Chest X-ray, PA view. Patient: 36 years old, sex M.
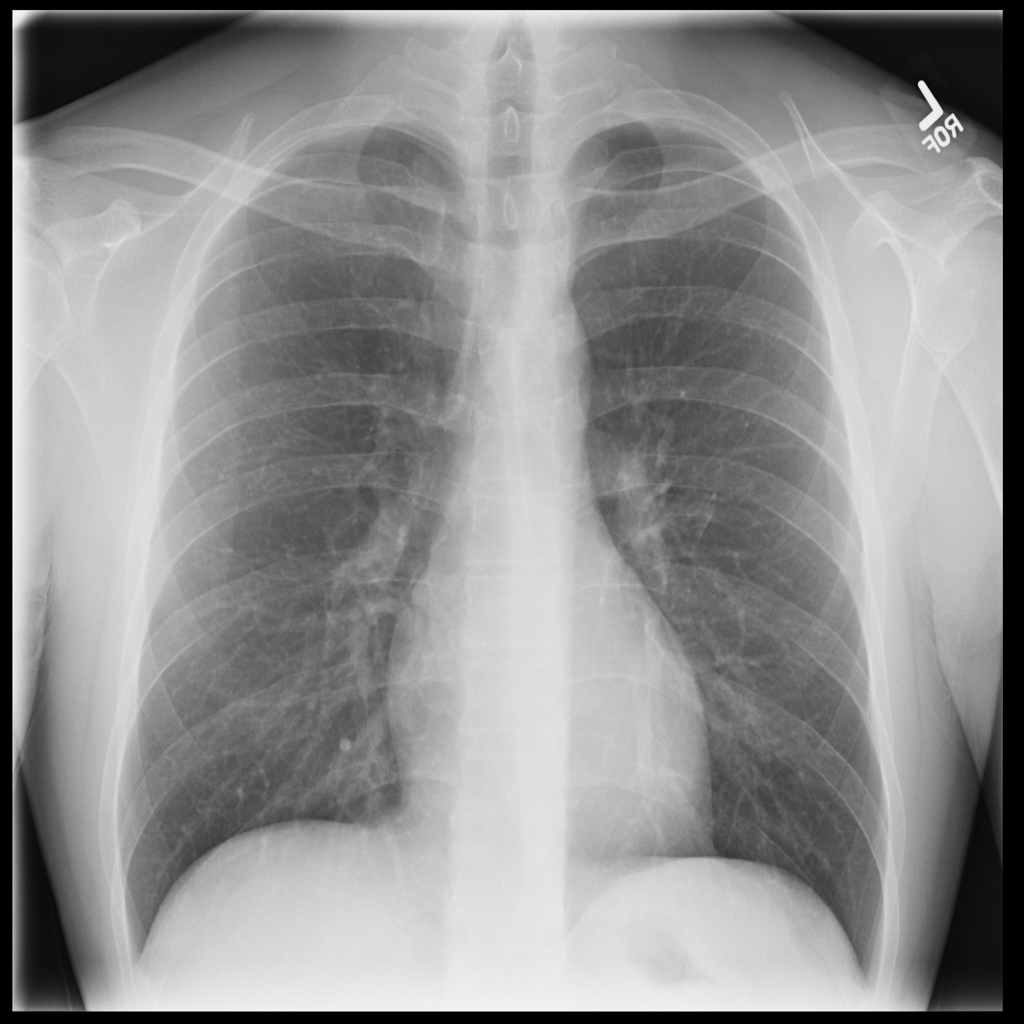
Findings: No Finding